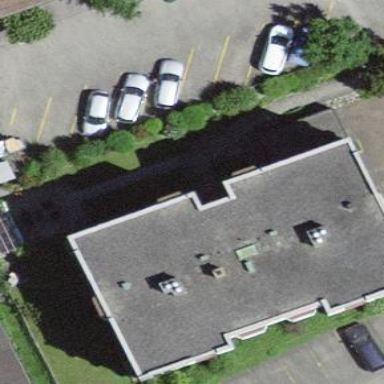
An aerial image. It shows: Flat-roofed apartment building.